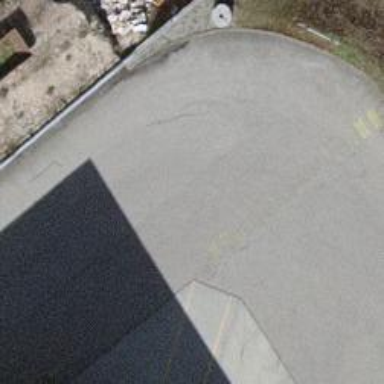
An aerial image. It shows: Driveway.